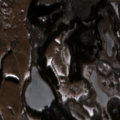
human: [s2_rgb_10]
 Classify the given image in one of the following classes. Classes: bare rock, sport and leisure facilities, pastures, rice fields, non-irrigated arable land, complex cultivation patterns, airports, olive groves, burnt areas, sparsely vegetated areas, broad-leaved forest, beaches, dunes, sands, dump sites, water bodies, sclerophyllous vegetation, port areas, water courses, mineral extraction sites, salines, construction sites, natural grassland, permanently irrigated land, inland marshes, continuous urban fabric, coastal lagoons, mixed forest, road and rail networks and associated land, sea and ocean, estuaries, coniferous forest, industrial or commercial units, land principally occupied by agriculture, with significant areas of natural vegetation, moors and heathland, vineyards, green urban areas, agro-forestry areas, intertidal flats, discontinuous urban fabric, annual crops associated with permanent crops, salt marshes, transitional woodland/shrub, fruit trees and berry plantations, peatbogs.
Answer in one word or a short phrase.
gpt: discontinuous urban fabric, complex cultivation patterns, coniferous forest, mixed forest, transitional woodland/shrub, inland marshes, water bodies